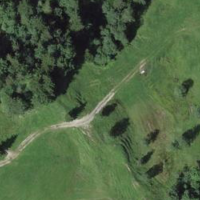
EUNIS habitat code: 44
Species observed at this site:
Miramella alpina